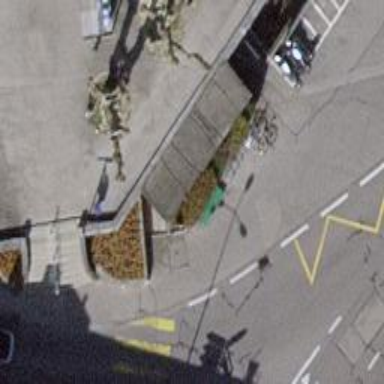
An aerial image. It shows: Bicycle parking area with stands.